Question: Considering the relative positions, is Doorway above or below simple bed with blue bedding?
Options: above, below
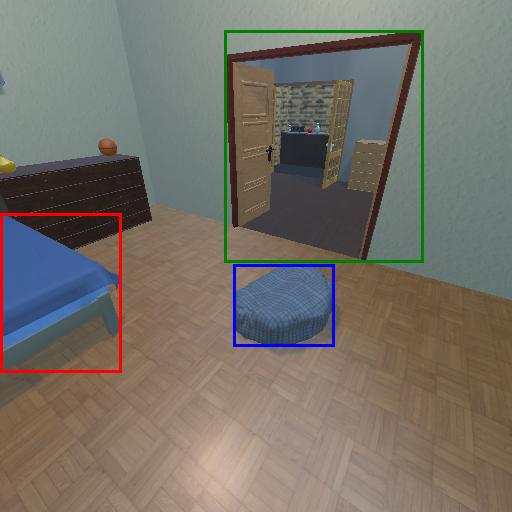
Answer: above